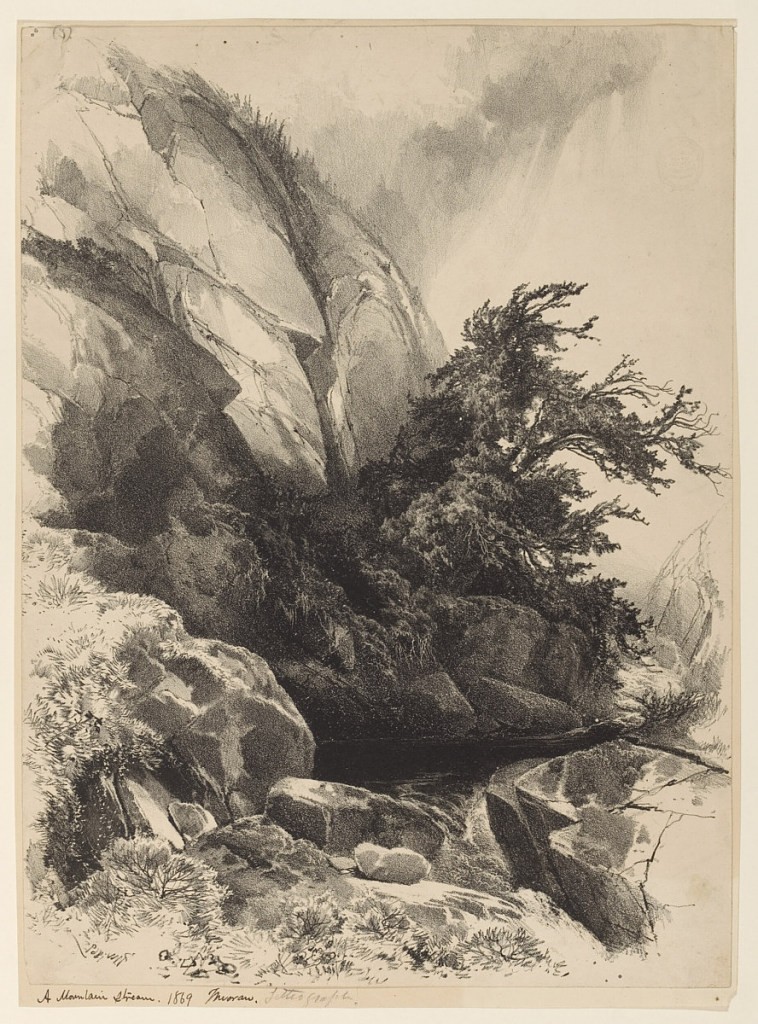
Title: A Mountain Stream
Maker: Thomas Moran, American, b. Britain, 1837–1926
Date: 1869
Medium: Lithograph on paper
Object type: Print
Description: Vertical view in center foreground of a flowing brook rounding a tree-covered outcropping of rock and forming a pond with steep bare rocky mountain side at left in distance.